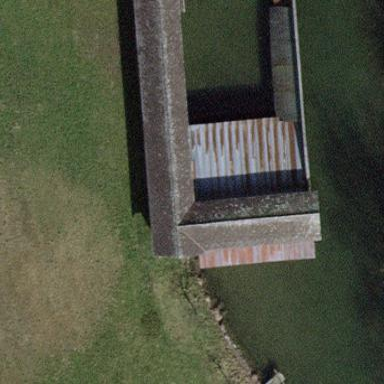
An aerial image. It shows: Boathouse with flat roof used for boat storage.